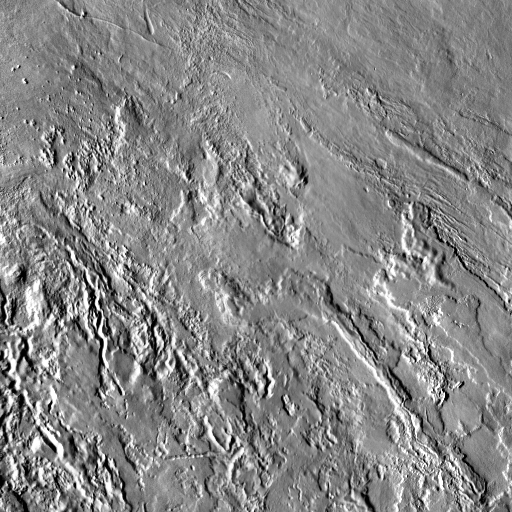
Crater classes present: Background, Buried